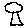
Label: tree